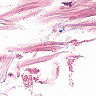
Metastatic tissue present: no